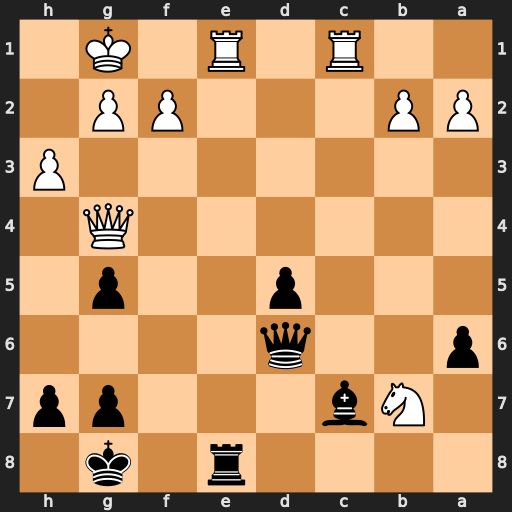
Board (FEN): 4r1k1/1Nb3pp/p2q4/3p2p1/6Q1/7P/PP3PP1/2R1R1K1
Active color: b
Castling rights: -
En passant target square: -
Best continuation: Qh2+ Kf1 Qh1#